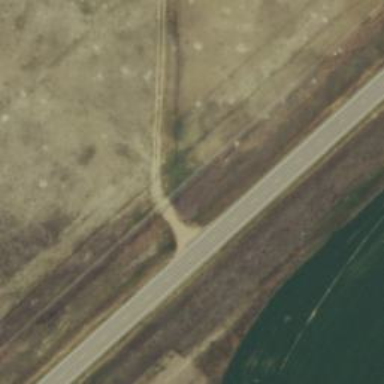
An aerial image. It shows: Secondary road with asphalt surface and grade 1 track type.